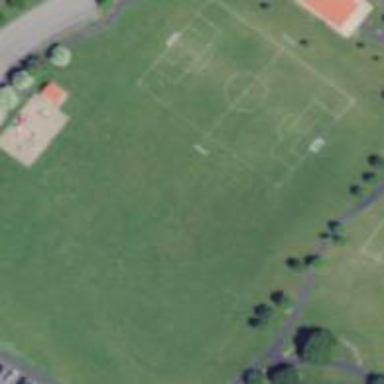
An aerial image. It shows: Soccer pitch designated for leisure and sports activities.